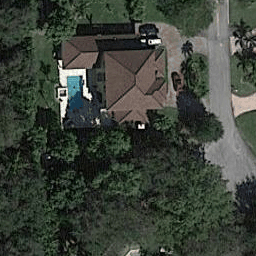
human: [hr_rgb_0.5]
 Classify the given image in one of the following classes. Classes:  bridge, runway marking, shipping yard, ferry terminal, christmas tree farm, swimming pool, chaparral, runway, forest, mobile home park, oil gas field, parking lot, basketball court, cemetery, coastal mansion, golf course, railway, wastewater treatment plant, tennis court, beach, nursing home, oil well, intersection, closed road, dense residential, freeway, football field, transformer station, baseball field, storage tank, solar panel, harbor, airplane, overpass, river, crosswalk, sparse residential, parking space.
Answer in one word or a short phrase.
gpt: sparse residential